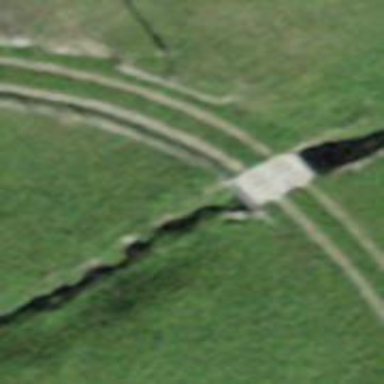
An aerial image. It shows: Culvert tunnel under canal.